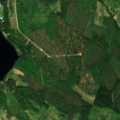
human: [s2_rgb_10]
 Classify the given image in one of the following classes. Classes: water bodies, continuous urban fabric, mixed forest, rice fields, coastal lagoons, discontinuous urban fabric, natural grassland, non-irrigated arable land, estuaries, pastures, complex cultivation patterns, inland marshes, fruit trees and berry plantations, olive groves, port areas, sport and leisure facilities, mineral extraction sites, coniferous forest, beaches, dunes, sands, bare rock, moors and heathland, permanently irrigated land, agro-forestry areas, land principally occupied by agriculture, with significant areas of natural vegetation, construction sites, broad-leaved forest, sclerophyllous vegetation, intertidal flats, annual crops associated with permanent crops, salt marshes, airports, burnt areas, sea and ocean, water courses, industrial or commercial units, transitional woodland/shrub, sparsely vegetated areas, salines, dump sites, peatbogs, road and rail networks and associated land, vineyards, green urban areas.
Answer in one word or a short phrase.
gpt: coniferous forest, mixed forest, transitional woodland/shrub, water bodies